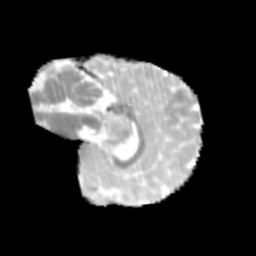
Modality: MD
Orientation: sagittal
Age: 10
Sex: male
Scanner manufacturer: siemens
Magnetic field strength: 3 T
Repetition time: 3.8 s
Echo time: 0.07 s